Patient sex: M
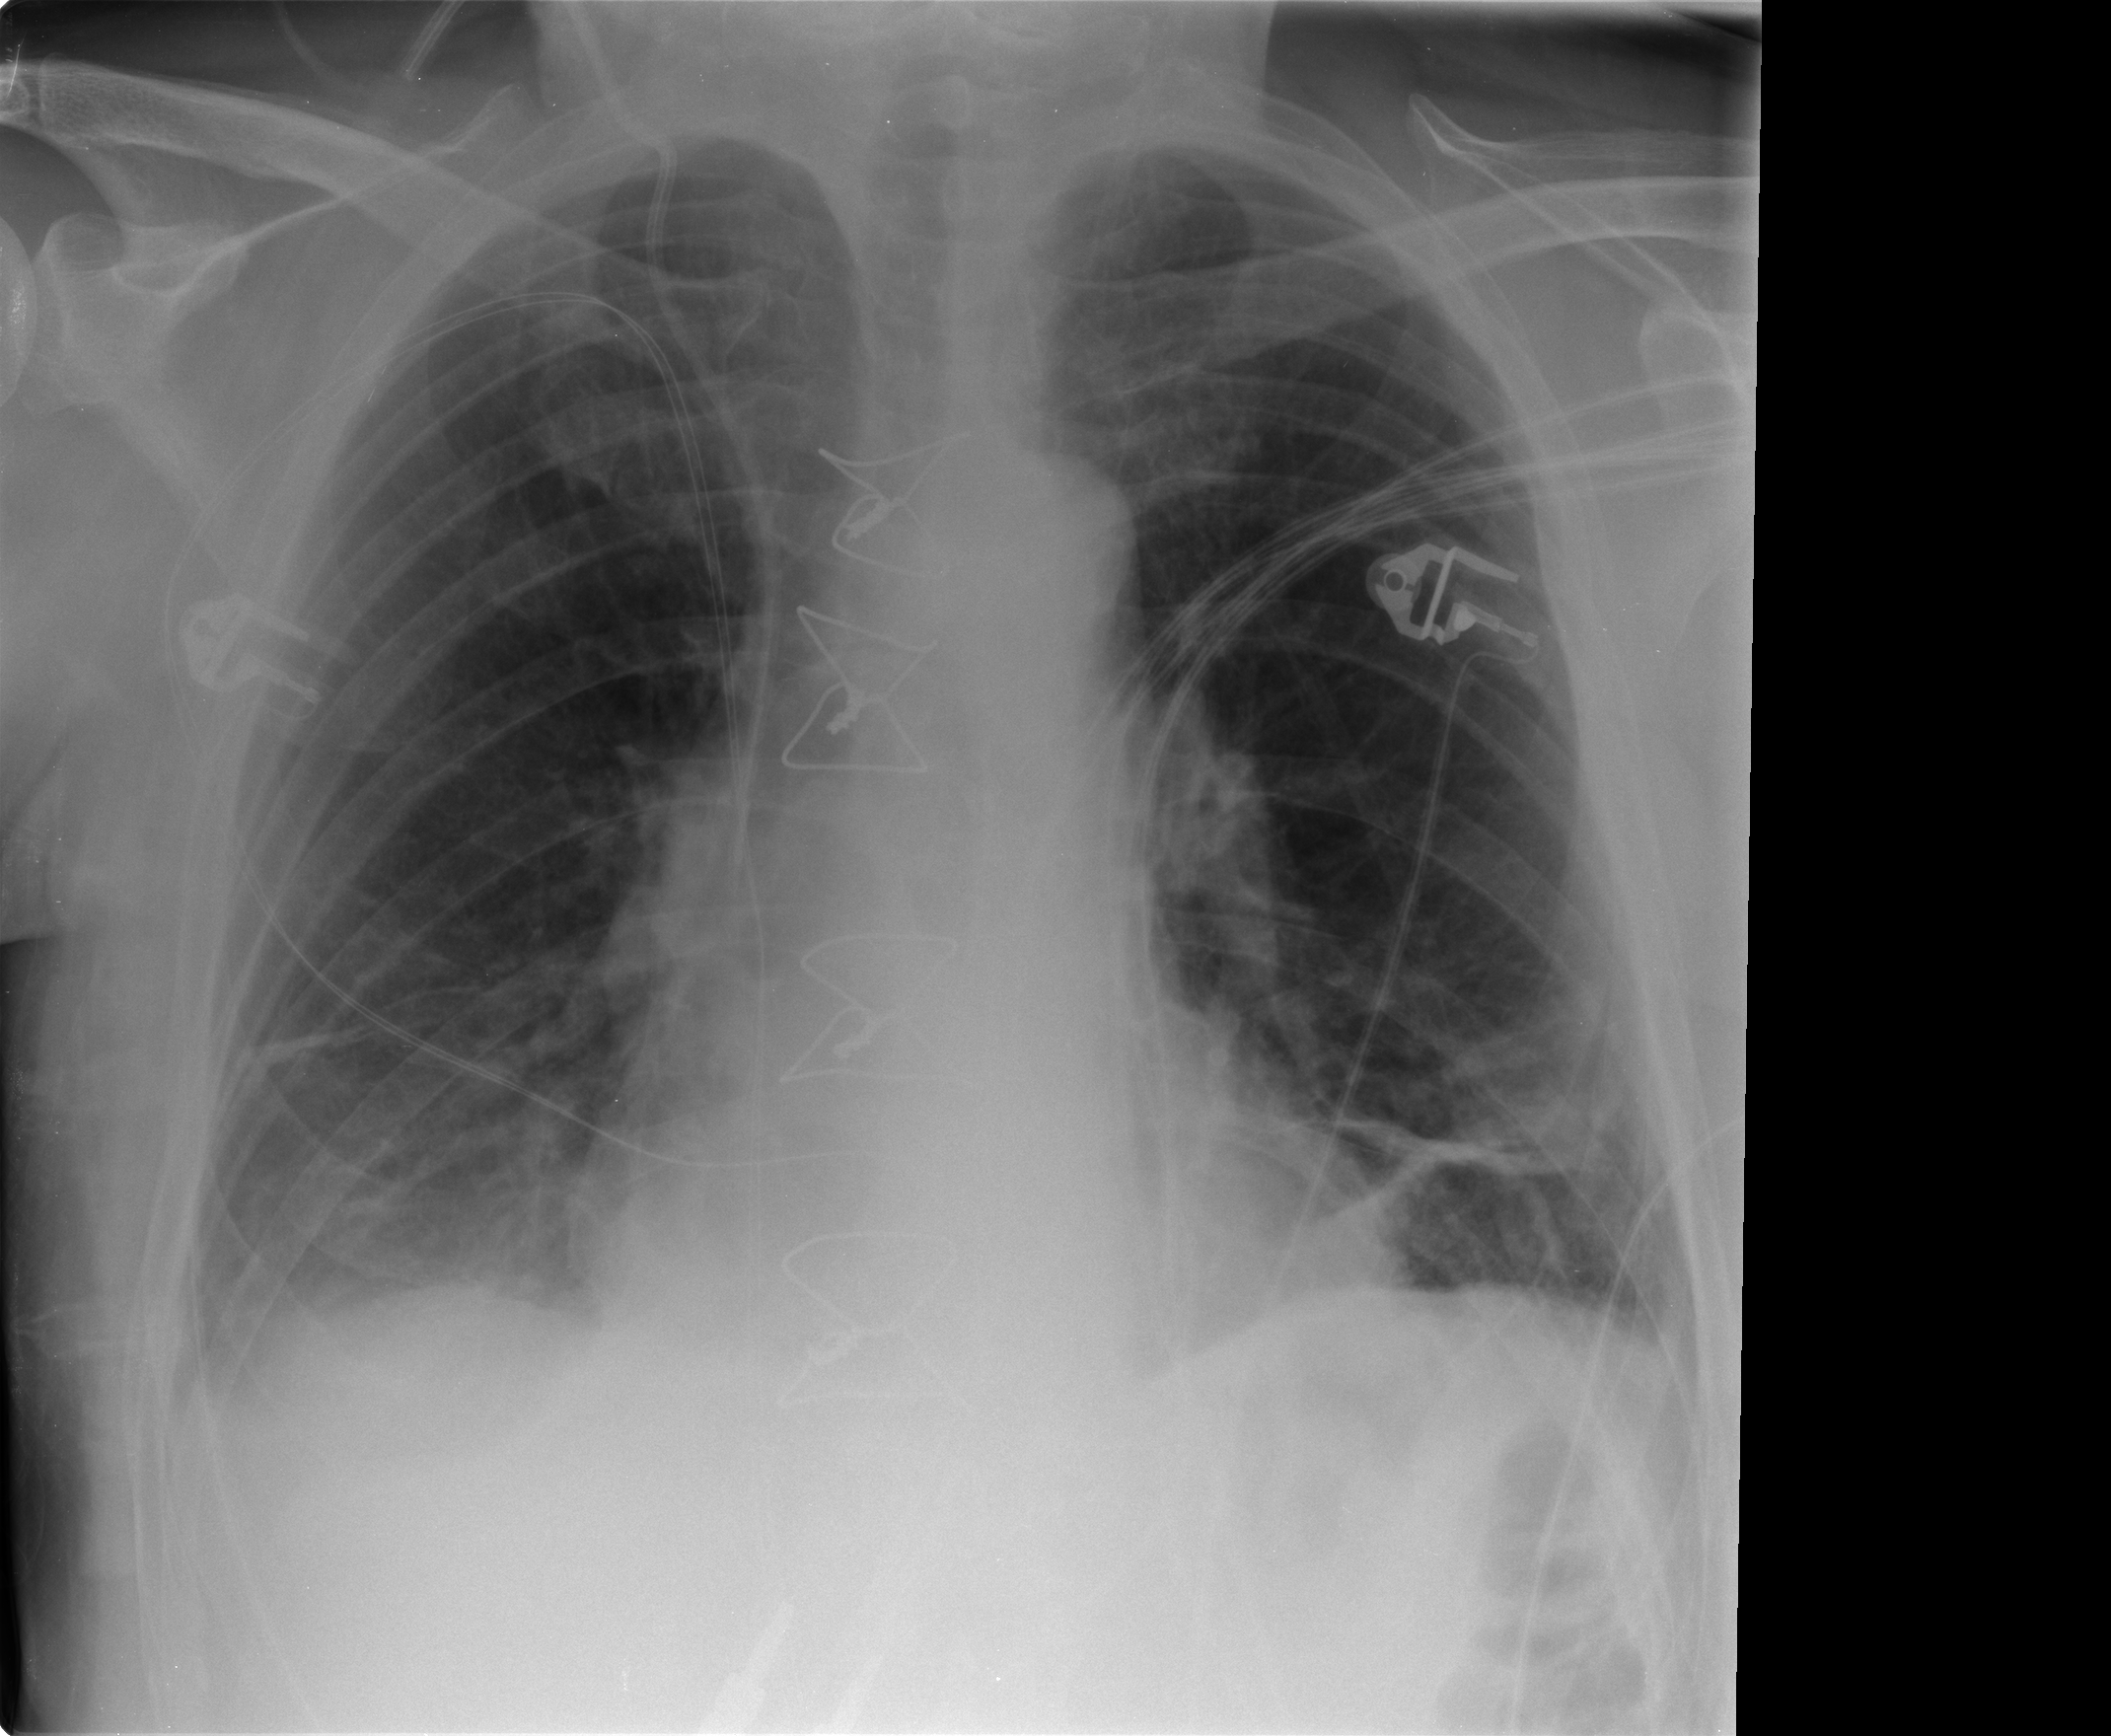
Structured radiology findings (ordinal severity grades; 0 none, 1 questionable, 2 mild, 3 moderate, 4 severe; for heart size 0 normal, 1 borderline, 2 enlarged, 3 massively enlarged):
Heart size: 1
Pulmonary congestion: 2
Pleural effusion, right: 2
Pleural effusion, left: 0
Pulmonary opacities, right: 0
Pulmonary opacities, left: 0
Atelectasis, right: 2
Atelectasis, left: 2